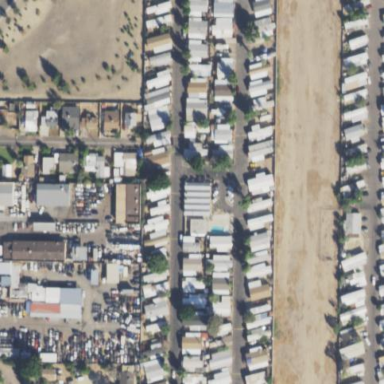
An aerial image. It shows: Residential area designated as trailer park.